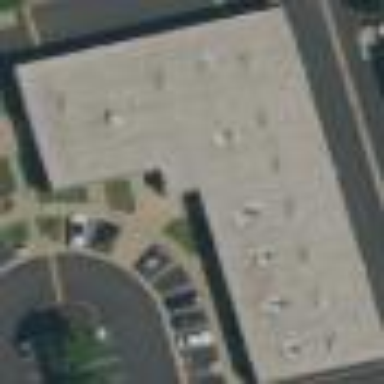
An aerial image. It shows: Warehouse.